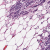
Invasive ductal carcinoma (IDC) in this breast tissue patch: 0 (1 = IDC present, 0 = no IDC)